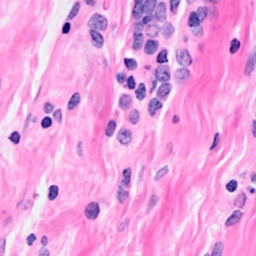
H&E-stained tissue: Breast